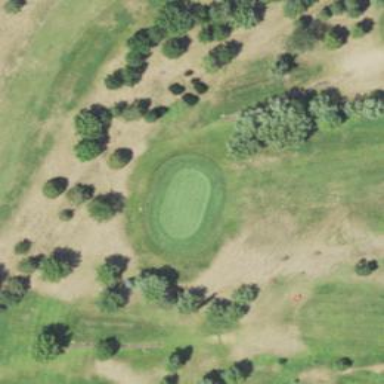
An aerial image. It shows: Golf green.